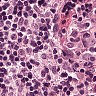
Metastatic tissue present: no